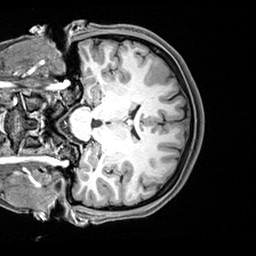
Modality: T1w
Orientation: coronal
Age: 19
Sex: female
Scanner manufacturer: siemens
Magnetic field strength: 3 T
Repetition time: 2.4 s
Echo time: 0.00217 s